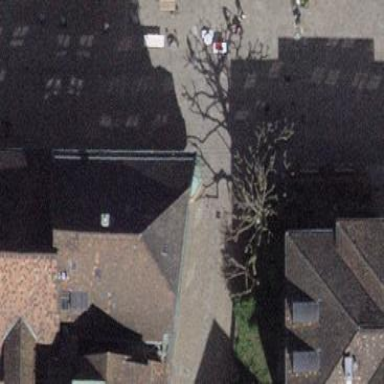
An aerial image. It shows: Building with tiled roof.